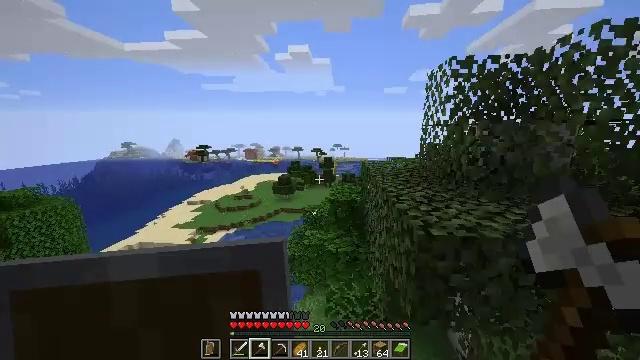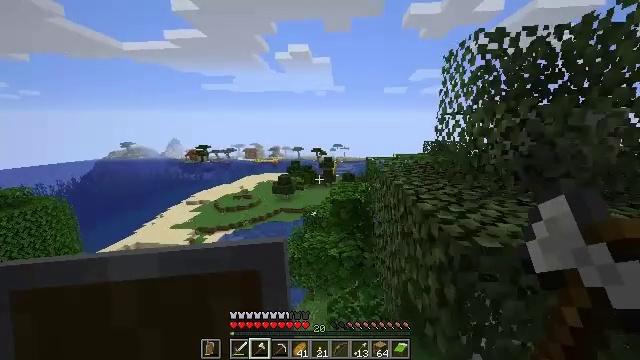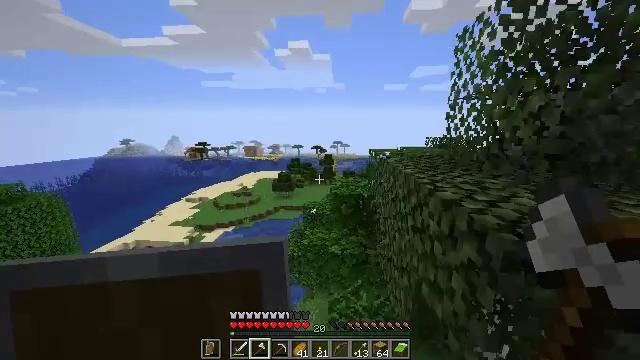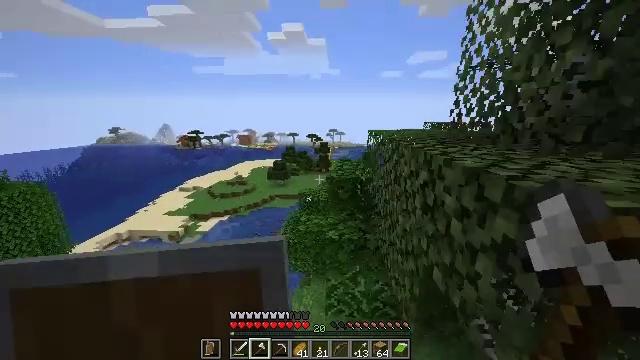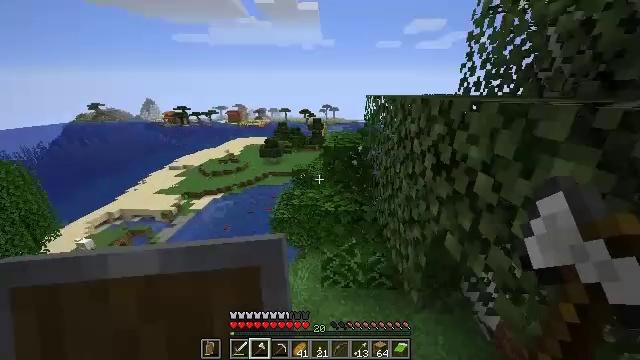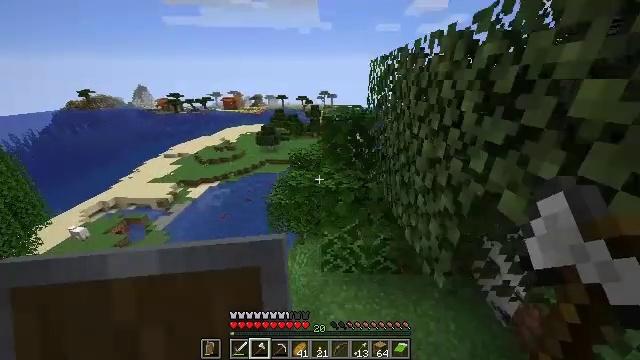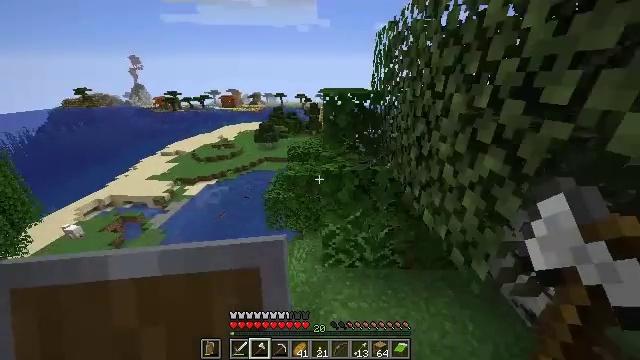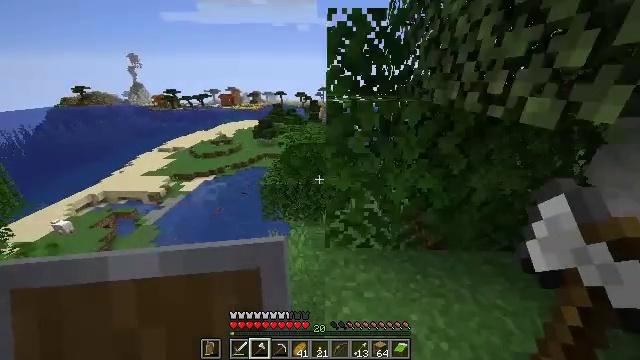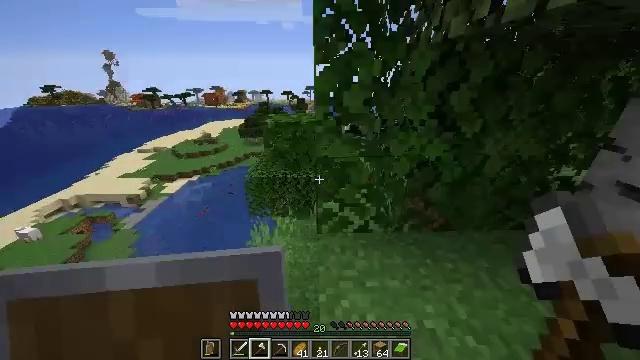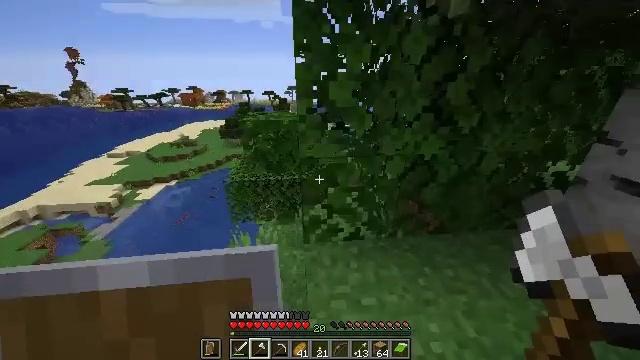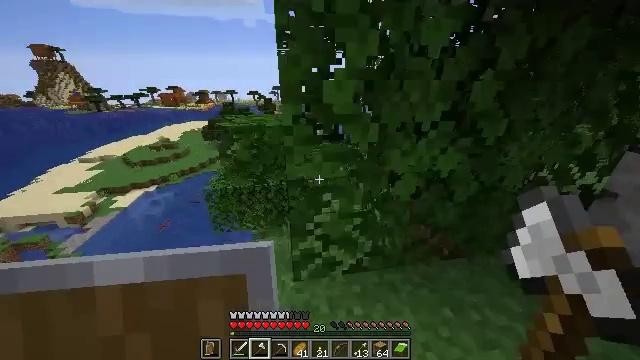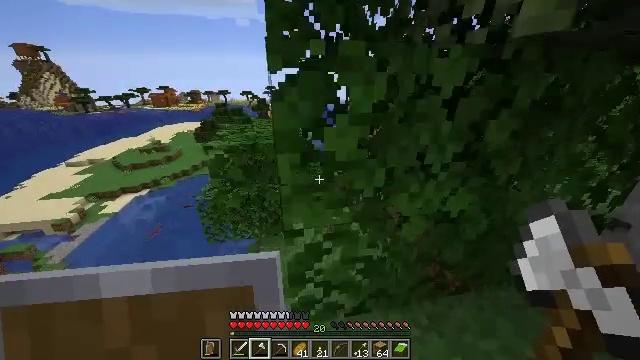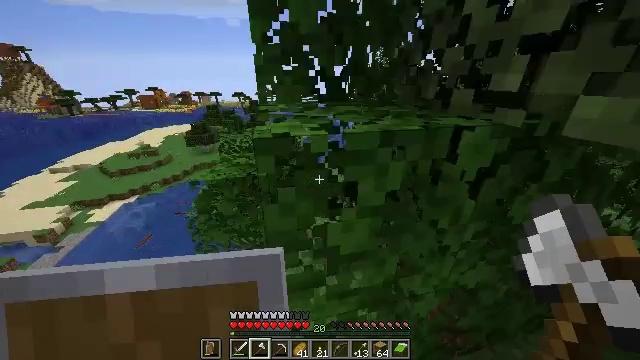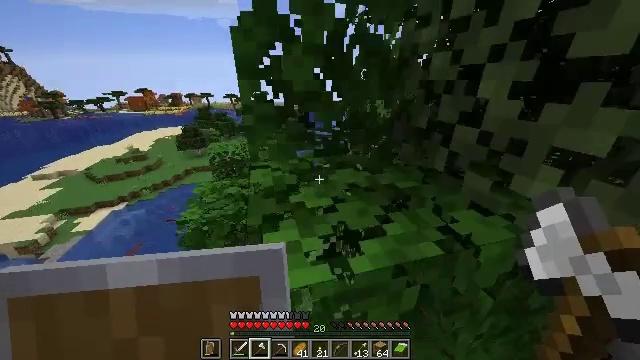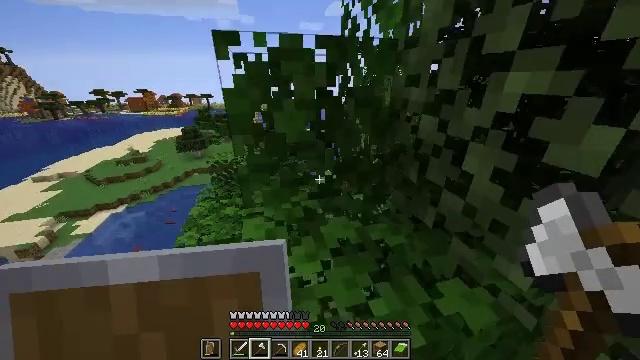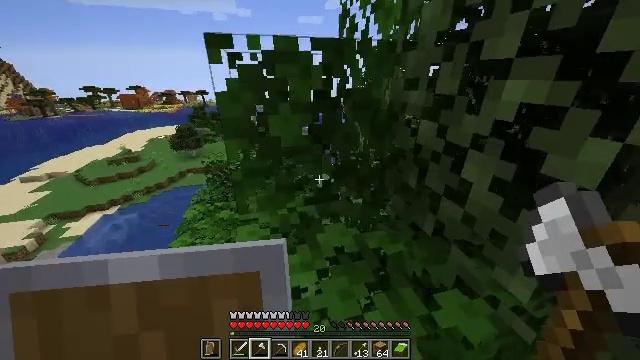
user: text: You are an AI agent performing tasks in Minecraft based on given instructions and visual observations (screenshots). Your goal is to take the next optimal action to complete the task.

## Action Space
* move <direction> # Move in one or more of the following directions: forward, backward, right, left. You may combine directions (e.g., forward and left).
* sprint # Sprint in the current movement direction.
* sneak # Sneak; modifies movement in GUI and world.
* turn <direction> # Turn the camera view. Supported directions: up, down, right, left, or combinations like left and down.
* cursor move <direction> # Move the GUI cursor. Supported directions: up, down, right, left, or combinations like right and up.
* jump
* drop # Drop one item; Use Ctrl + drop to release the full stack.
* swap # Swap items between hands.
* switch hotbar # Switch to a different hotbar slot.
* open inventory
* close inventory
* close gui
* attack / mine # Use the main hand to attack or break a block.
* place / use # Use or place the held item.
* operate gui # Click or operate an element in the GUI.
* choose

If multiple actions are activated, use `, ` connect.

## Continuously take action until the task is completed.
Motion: motion action
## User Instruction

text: Mine the grass in the plains.
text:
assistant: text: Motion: move forward, jump
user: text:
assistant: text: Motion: move forward, jump
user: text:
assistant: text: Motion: move forward, turn right and down, jump
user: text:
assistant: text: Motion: move forward, turn right and down
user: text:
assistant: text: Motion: move forward, turn down
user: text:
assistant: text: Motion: move forward
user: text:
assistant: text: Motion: move forward
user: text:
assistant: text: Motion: move forward, turn right
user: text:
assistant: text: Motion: move forward, turn right
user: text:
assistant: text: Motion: move forward, turn right
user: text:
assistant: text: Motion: move forward, turn right, jump
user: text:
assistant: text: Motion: move forward, turn right, jump
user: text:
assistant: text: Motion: move forward, turn right, jump
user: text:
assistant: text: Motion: move forward, jump
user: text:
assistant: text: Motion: move forward, jump
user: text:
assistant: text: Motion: move forward, jump
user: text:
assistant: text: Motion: move forward, turn left
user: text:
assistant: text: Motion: move forward, turn left and down
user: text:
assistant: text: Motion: move forward, turn left and down
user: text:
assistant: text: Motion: move forward, turn left and down
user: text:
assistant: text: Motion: move forward, turn left and down
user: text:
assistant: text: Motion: move forward and move left, turn left and down
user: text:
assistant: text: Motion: move forward and move left, turn left and down
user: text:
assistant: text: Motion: move forward and move left, turn left and down
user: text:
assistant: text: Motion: move forward and move left, turn left
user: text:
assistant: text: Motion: move forward and move left, turn left
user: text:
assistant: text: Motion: move forward and move left, turn left and down
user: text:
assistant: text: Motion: move forward and move left, turn left and down
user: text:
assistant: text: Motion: move forward and move left, turn left
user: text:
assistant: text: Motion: move forward and move left, turn left and down